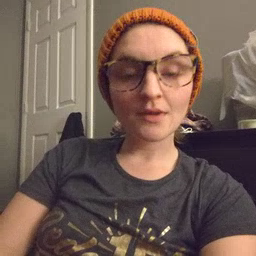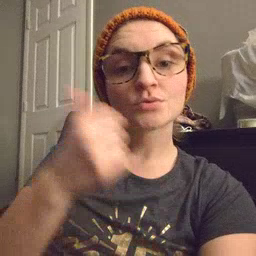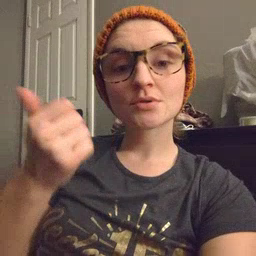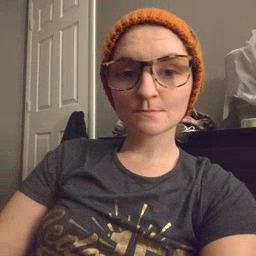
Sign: another